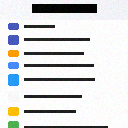
Screen state: on